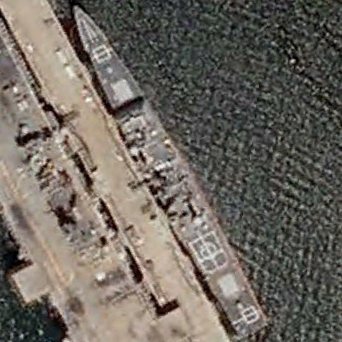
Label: cruiser